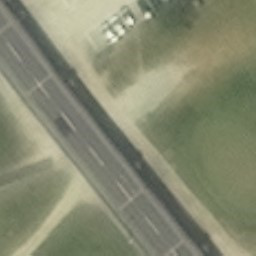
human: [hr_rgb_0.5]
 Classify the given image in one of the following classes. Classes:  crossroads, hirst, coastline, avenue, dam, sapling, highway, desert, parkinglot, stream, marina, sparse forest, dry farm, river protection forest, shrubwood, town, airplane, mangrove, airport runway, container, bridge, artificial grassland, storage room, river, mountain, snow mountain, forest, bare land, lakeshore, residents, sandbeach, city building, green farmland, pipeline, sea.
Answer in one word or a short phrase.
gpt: bridge